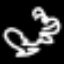
Label: frog